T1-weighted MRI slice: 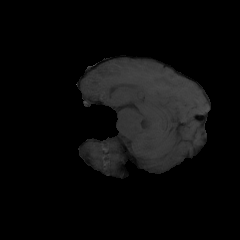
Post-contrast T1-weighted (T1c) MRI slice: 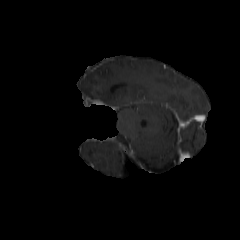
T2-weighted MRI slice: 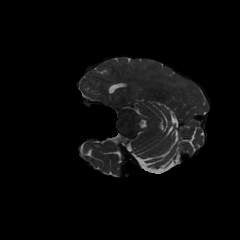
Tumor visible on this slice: no